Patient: sex M, age 81
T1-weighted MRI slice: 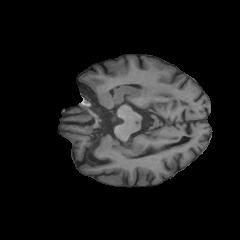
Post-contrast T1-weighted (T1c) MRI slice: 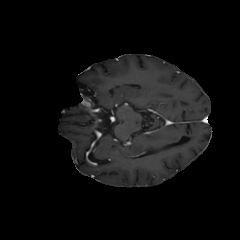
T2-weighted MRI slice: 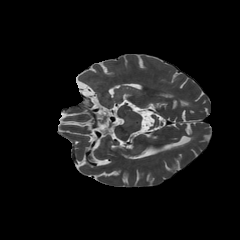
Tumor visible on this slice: no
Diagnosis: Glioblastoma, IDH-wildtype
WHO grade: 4